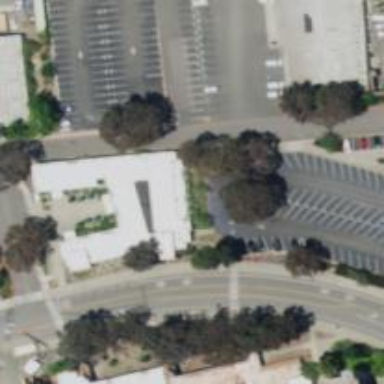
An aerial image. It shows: Parking space.